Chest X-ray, AP view. Patient: 67 years old, sex M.
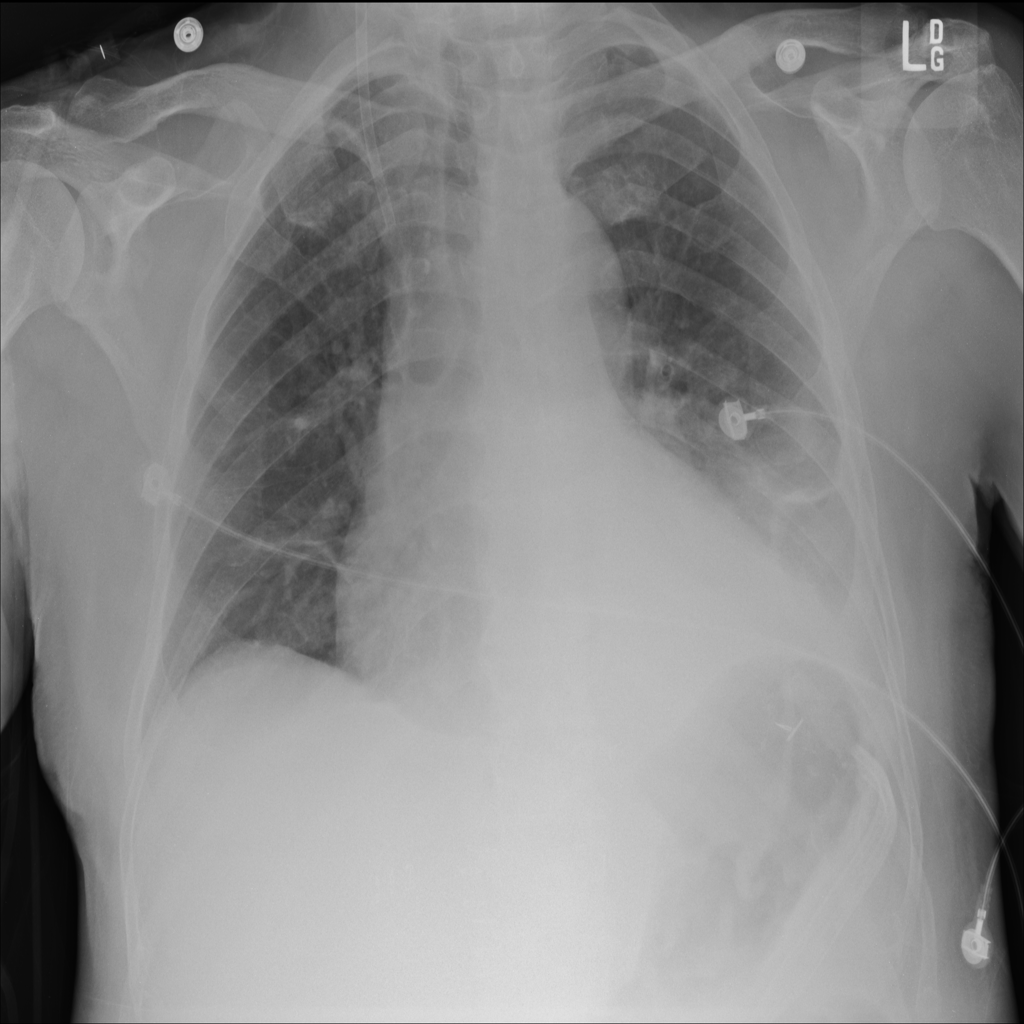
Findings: Effusion